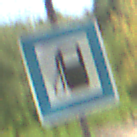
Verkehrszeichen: Tankstelle
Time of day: MorningAfternoon
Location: Outdoor (Nature)
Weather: PartlyCloudy
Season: NotSpecified
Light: Natural